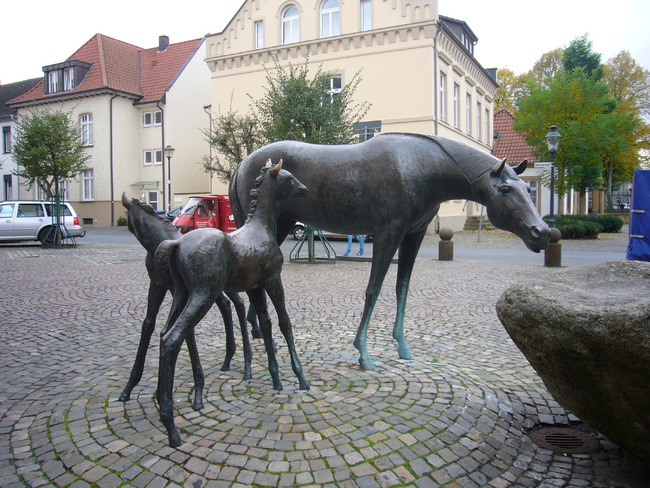
Title: De paardenbron
Artist: Günter Rossow
Earliest date: 1982
Latest date: 1982
Genre: sculpture
Keywords: horse, mare, foal, twins, drinking, source